Question: So I'm trying to have a customized UITableViewCell that looks like the following:

And I'm trying to get the Detail labels to be left aligned and set the content hugging on the title labels higher.
So the challenge I have is that I want the left edge of the second column on Title cells to be aligned with the center of the whole view.
Is there a way to do that?
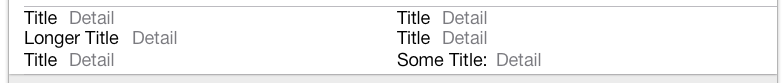
Answer: Try using a couple of grouping views, one for each column. Pin the outer edges of each column view to the edges of the cell content view, then add an equal-widths constraint to the column views.
Once you have your containing column views in place, you can layout the labels inside each.